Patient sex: M
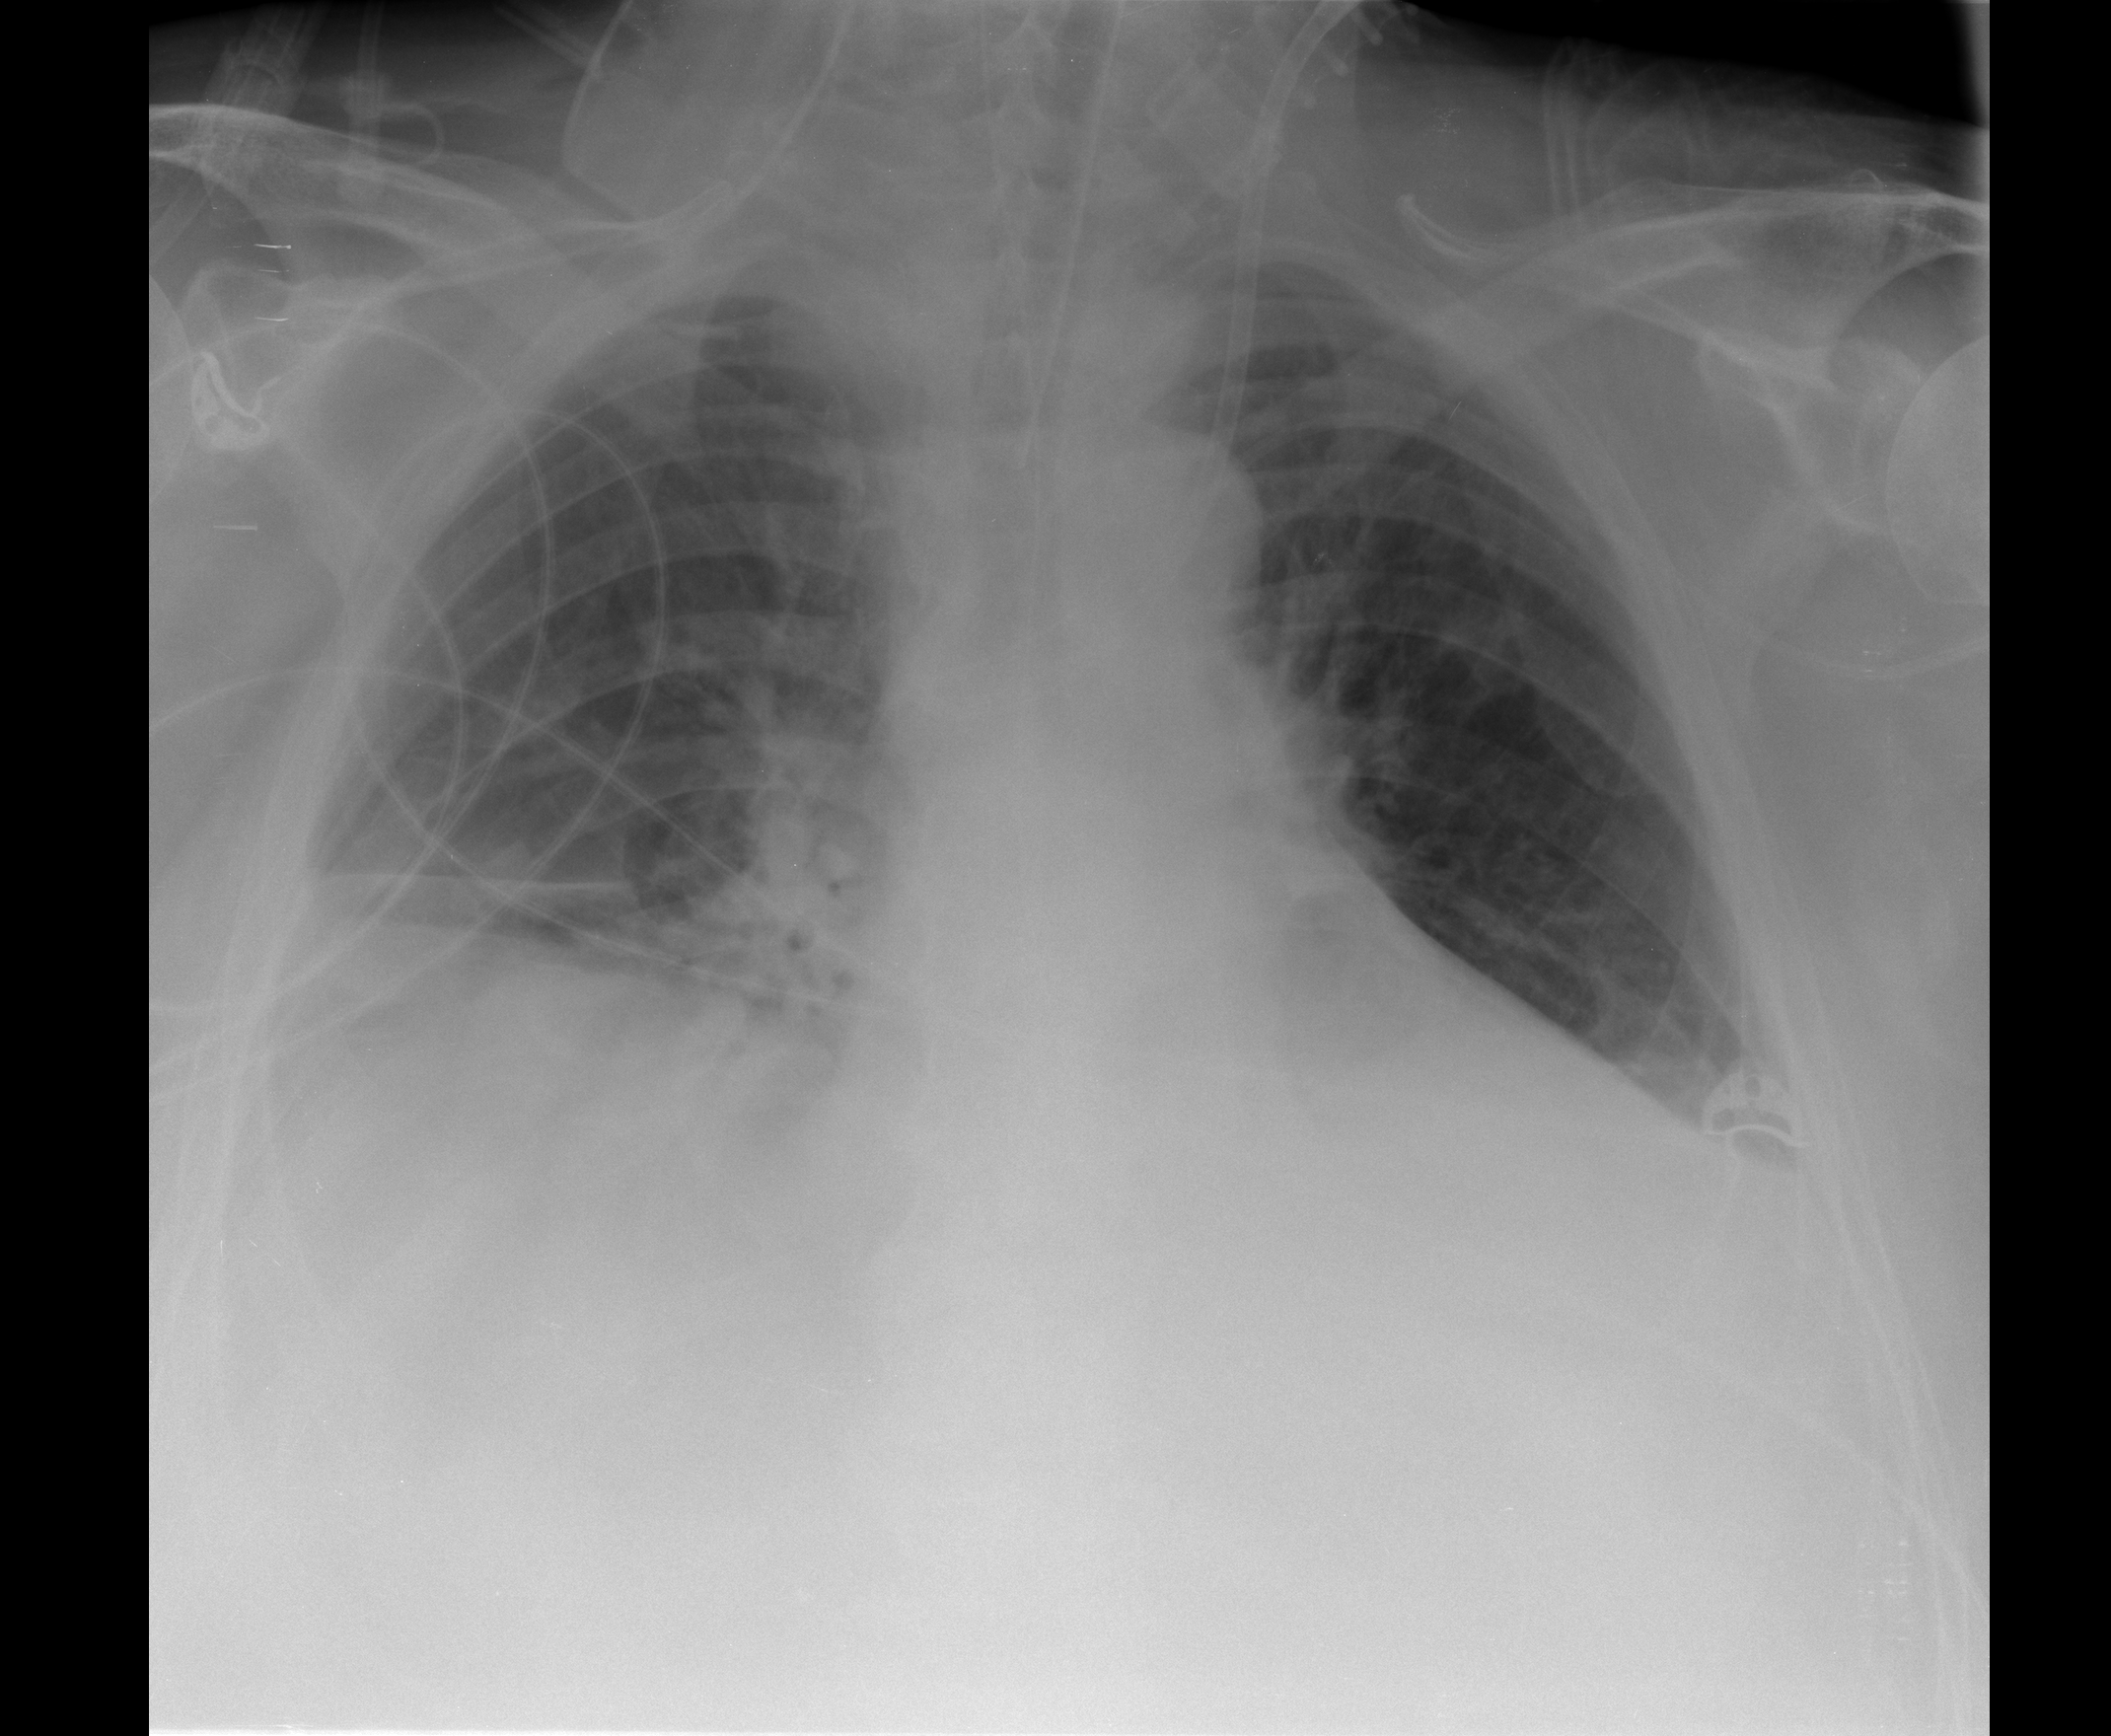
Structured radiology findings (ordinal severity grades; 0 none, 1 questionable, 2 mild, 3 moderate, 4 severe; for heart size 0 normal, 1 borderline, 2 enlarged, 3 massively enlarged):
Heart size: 2
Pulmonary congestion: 2
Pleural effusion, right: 2
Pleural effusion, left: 0
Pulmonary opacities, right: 2
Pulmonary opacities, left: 0
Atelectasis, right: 3
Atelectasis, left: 2